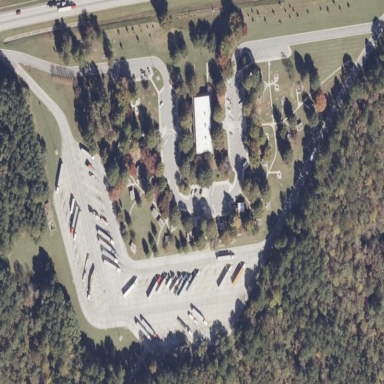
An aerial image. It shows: Rest area on the road.